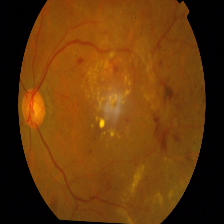
Diabetic retinopathy grade: Proliferative DR